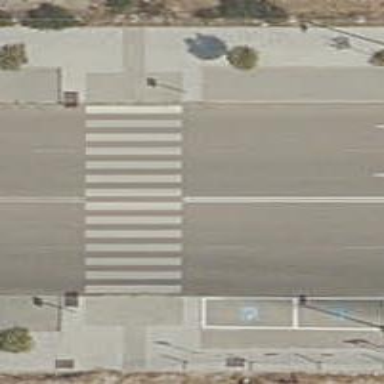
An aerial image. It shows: Uncontrolled crossing on the road.